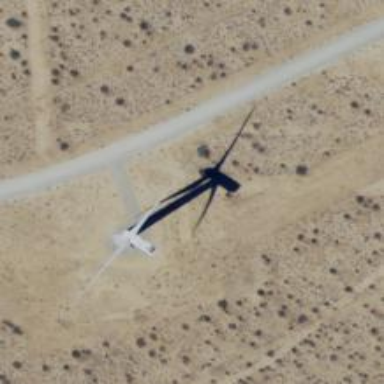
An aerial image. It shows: Wind generator powered by Vestas horizontal axis wind turbine.